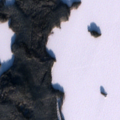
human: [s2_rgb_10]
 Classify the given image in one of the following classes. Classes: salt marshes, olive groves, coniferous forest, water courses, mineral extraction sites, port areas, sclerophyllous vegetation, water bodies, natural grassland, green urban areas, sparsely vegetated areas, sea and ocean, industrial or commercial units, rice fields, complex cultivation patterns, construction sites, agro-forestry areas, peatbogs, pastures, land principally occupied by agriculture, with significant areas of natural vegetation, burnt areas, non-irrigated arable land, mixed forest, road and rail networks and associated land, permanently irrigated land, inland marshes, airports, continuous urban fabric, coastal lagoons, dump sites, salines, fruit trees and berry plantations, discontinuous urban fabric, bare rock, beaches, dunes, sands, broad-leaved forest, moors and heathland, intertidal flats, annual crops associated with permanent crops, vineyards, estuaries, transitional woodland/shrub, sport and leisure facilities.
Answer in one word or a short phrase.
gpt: coniferous forest, water bodies